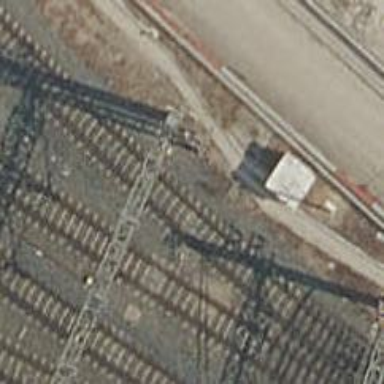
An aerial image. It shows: Railway track with contact line for electrification.